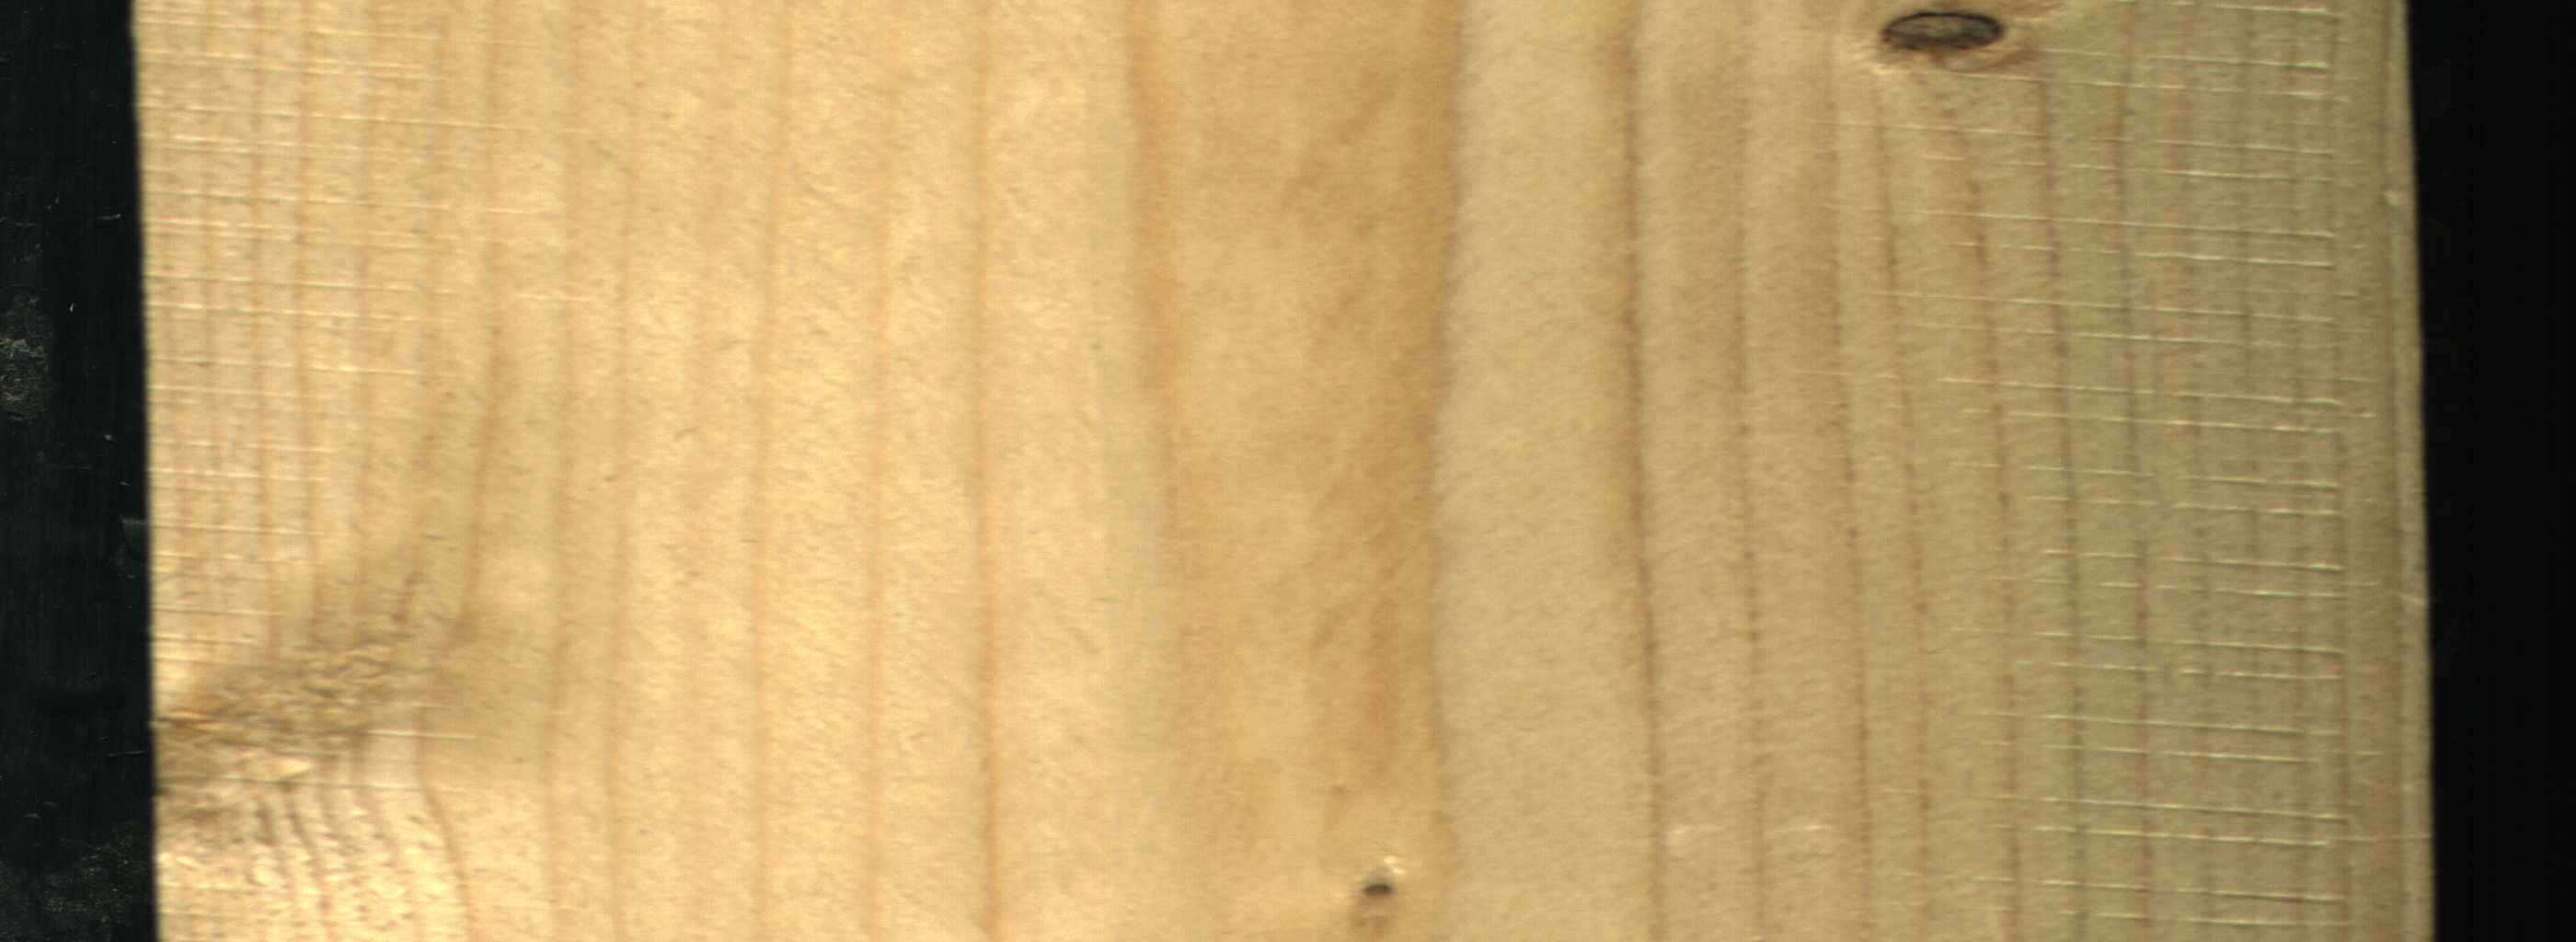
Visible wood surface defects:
Live_Knot
Live_Knot